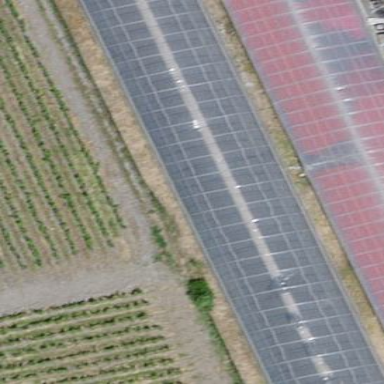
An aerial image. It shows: Area dedicated to greenhouse horticulture.